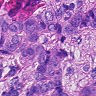
Metastatic tissue present: yes